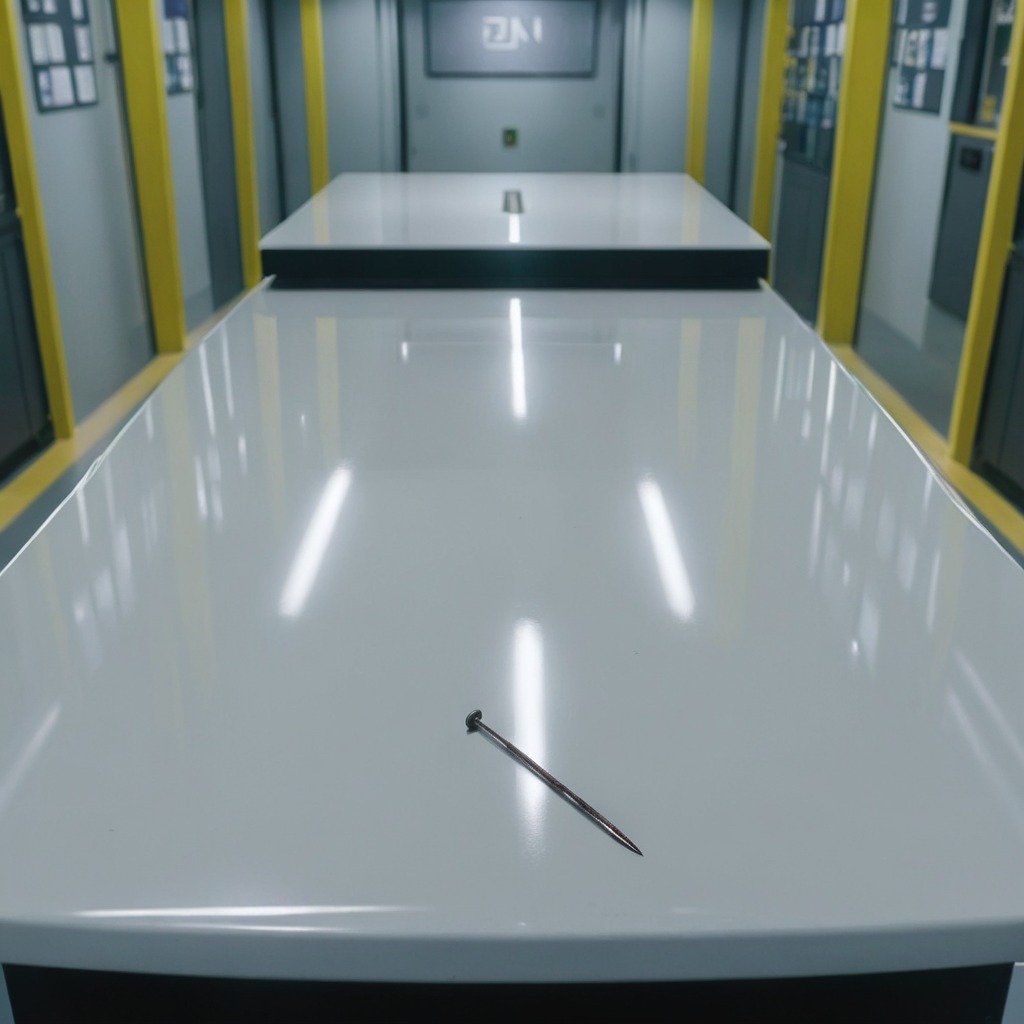
A iron nail is lying on a high-gloss table in a ship maintenance bay industrial lighting.